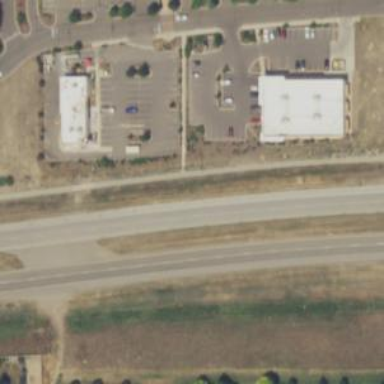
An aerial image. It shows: Asphalt road with grade 1 trunk. This expressway has smooth surface.